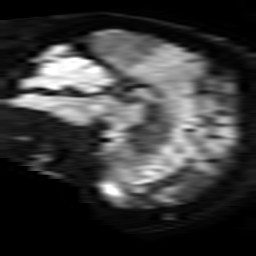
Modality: TRACE
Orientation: sagittal
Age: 65
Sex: female
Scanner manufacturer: philips
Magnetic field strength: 3 T
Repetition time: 4.666 s
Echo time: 0.07675 s